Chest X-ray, AP view. Patient: 27 years old, sex M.
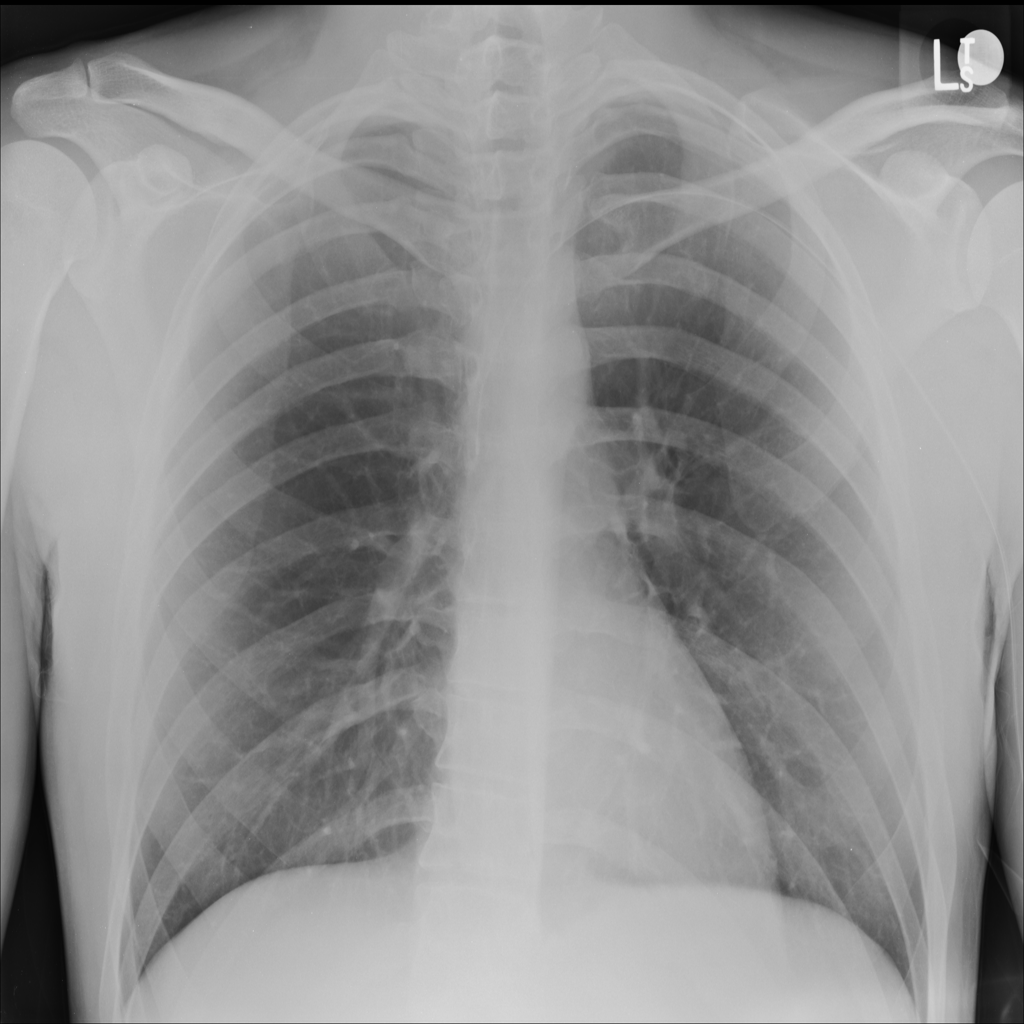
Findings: No Finding